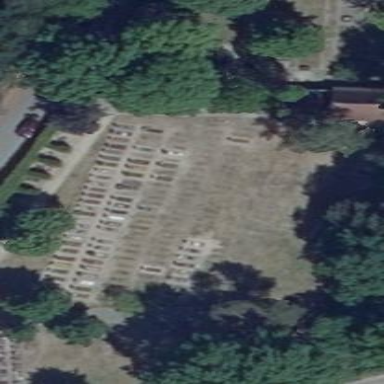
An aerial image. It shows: Cemetery.